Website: apple
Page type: payment
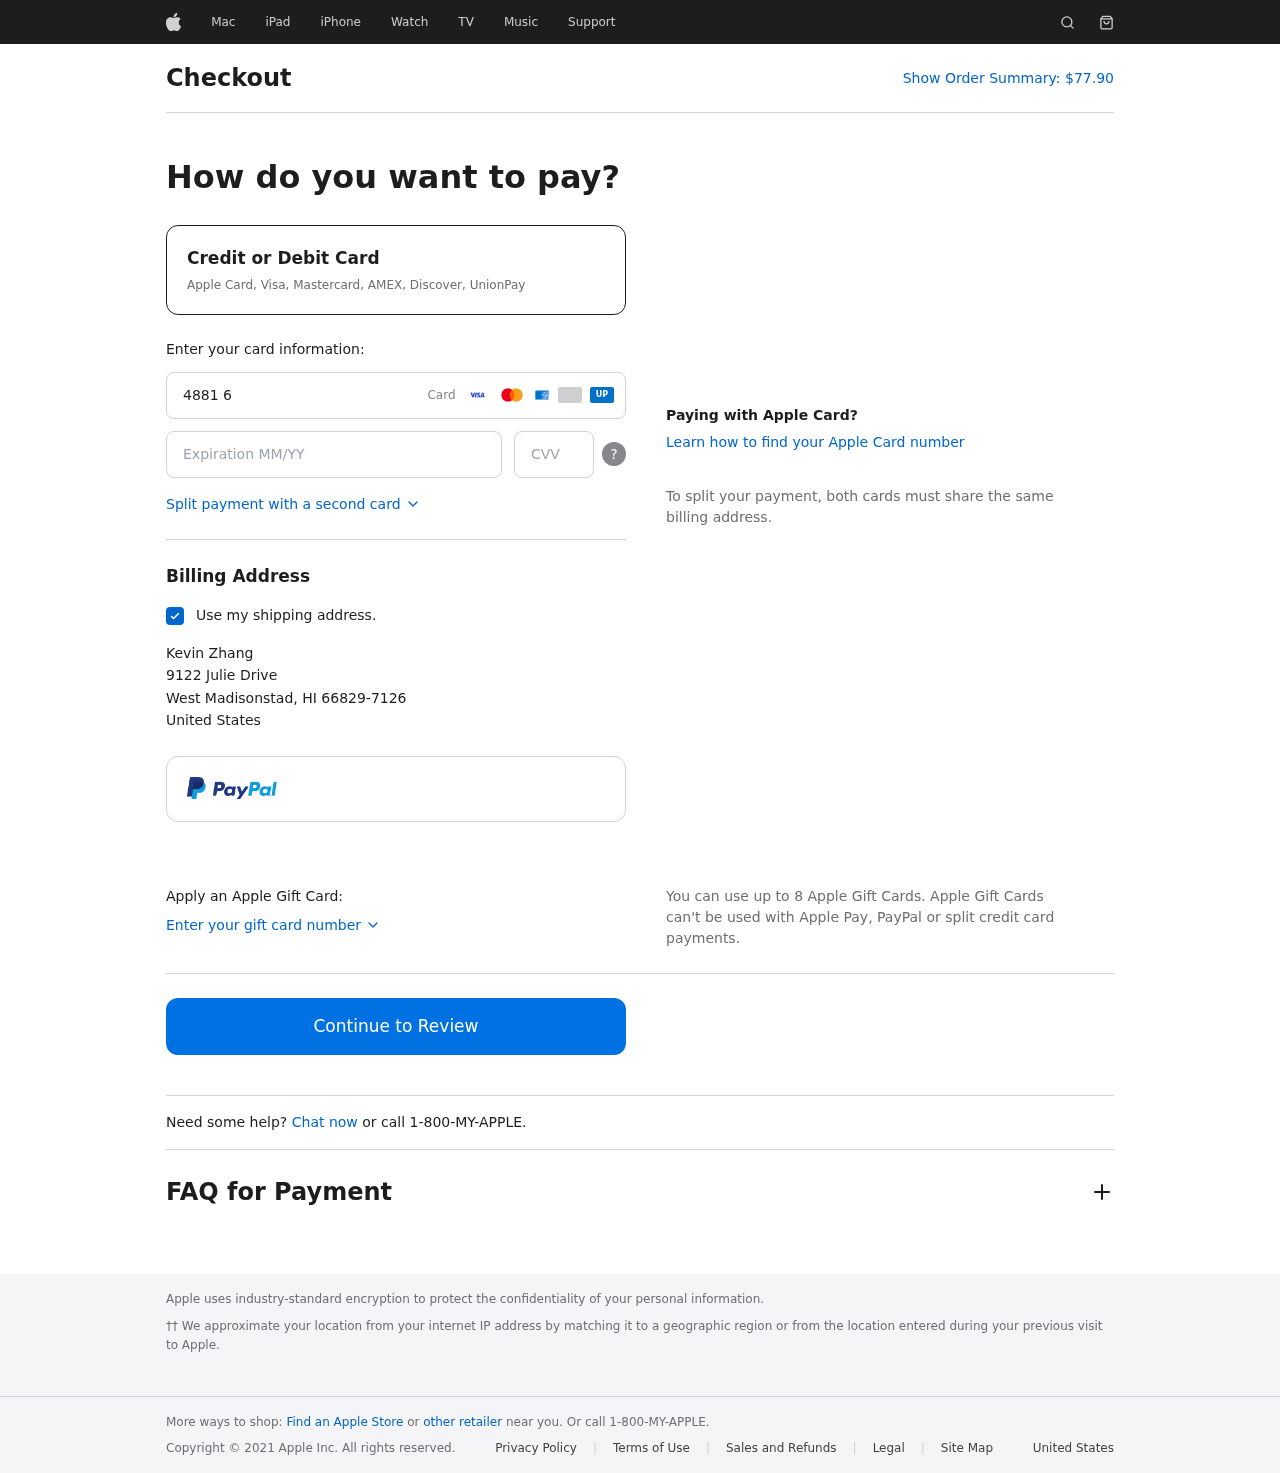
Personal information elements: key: PII_CARD_CVV
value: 065
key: PII_CARD_EXPIRY
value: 08/26
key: PII_CARD_NUMBER
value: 4881 6563 6818 9408
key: PII_CITY
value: West Madisonstad
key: PII_COUNTRY
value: United States
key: PII_FULLNAME
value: Kevin Zhang
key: PII_POSTCODE_FULL
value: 66829-7126
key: PII_STATE_ABBR
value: HI
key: PII_STREET
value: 9122 Julie Drive
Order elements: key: ORDER_TOTAL
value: $77.90